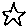
Label: star